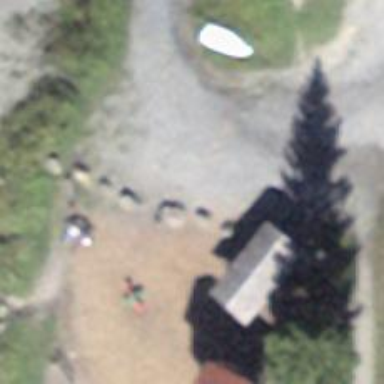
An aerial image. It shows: Picnic table located in leisure land area.